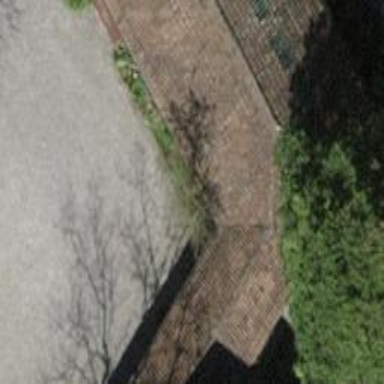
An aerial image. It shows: View of roof of building.